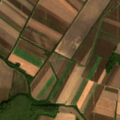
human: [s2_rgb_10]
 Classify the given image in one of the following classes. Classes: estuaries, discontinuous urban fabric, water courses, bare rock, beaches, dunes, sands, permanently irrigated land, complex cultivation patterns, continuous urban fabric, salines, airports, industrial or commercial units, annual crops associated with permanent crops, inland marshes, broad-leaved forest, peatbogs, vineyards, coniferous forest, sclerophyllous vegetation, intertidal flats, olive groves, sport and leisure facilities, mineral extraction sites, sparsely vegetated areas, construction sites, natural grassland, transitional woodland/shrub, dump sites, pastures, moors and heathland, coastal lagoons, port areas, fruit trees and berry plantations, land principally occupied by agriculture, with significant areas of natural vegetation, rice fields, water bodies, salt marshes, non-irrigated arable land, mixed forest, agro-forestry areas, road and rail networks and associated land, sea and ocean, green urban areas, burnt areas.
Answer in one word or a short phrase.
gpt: non-irrigated arable land, broad-leaved forest